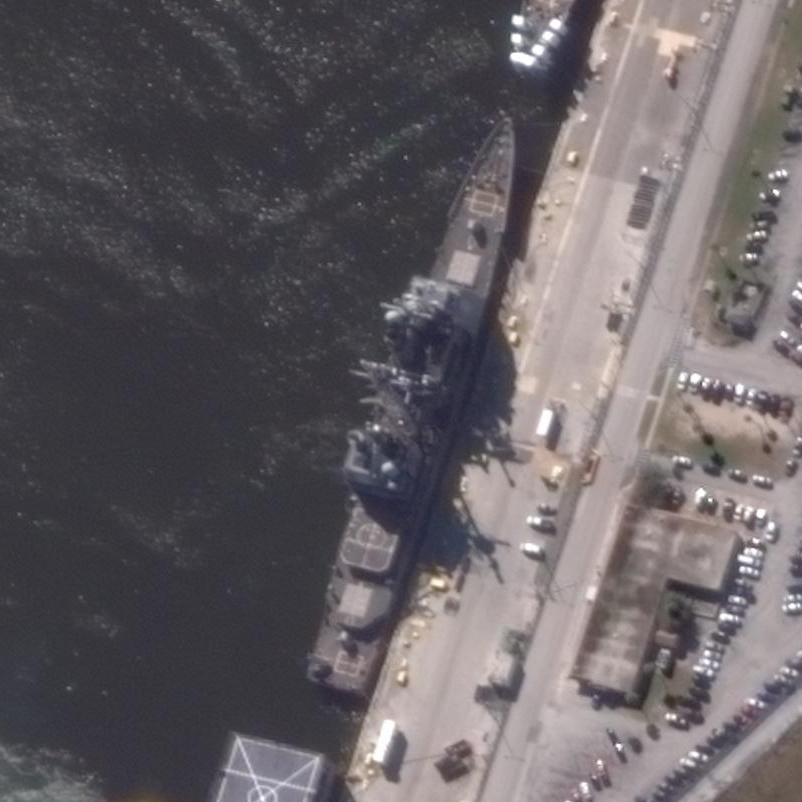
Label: cruiser